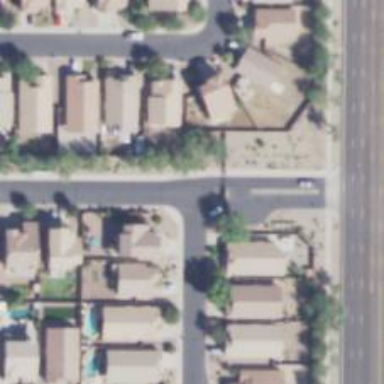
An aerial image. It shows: Residential road with asphalt surface. Sidewalk is present on the left side.